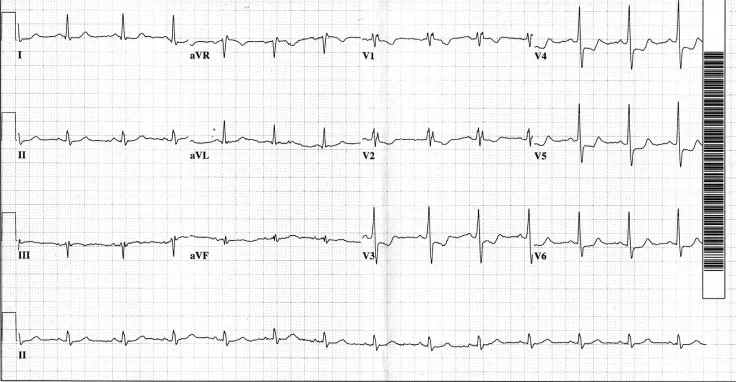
Electrocardiogram: ECG #2.
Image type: electrography (ekg)